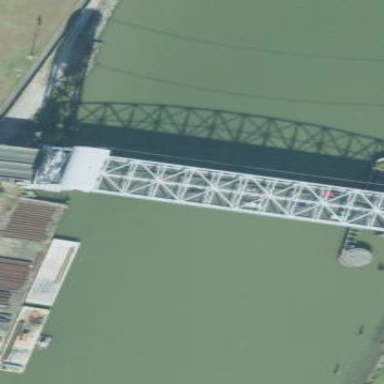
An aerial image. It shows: Man-made bridge.